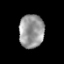
Tissue: prostate
Cell type: Myeloid cells
Senescence score: 0.3475
Nuclear area (px): 813
Mean DAPI intensity: 152.198